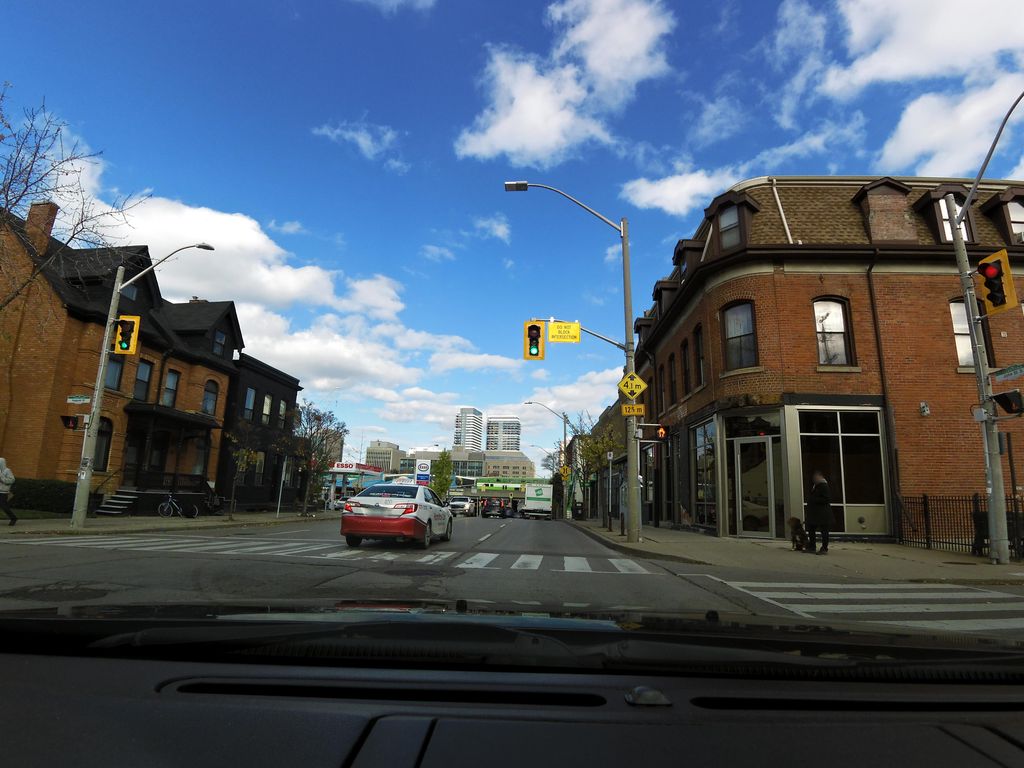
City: hamilton